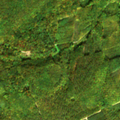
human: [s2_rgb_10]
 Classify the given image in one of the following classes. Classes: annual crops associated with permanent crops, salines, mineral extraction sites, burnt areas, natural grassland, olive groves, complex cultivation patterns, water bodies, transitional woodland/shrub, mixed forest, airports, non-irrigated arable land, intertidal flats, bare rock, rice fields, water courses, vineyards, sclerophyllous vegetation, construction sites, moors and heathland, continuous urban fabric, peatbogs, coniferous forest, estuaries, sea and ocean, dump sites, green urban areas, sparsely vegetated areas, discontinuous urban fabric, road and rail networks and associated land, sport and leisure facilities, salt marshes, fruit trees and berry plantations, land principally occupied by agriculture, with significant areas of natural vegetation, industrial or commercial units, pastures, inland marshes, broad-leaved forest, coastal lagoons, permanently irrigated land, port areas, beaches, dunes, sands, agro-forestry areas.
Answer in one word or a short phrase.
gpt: broad-leaved forest